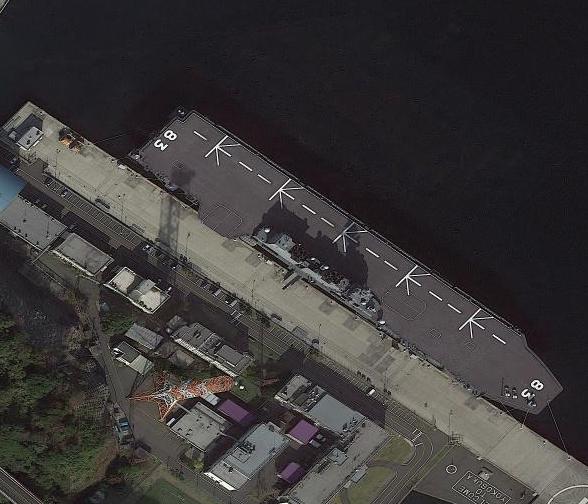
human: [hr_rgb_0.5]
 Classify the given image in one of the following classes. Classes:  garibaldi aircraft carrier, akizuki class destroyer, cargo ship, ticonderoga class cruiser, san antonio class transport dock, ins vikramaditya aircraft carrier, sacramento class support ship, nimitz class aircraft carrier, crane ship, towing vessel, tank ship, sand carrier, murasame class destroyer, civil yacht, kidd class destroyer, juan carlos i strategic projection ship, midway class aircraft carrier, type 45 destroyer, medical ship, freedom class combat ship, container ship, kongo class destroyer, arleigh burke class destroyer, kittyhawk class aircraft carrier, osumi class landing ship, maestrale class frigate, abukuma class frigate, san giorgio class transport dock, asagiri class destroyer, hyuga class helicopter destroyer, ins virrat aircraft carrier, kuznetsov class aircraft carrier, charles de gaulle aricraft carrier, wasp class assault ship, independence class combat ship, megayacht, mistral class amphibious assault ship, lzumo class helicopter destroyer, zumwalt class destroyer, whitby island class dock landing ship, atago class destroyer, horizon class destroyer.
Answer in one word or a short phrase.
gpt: Lzumo class helicopter destroyer